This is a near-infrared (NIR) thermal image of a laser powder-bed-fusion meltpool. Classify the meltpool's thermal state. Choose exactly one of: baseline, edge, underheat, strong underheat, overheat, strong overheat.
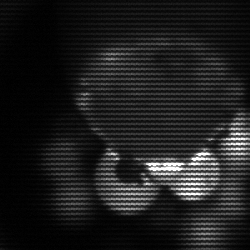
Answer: edge